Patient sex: M
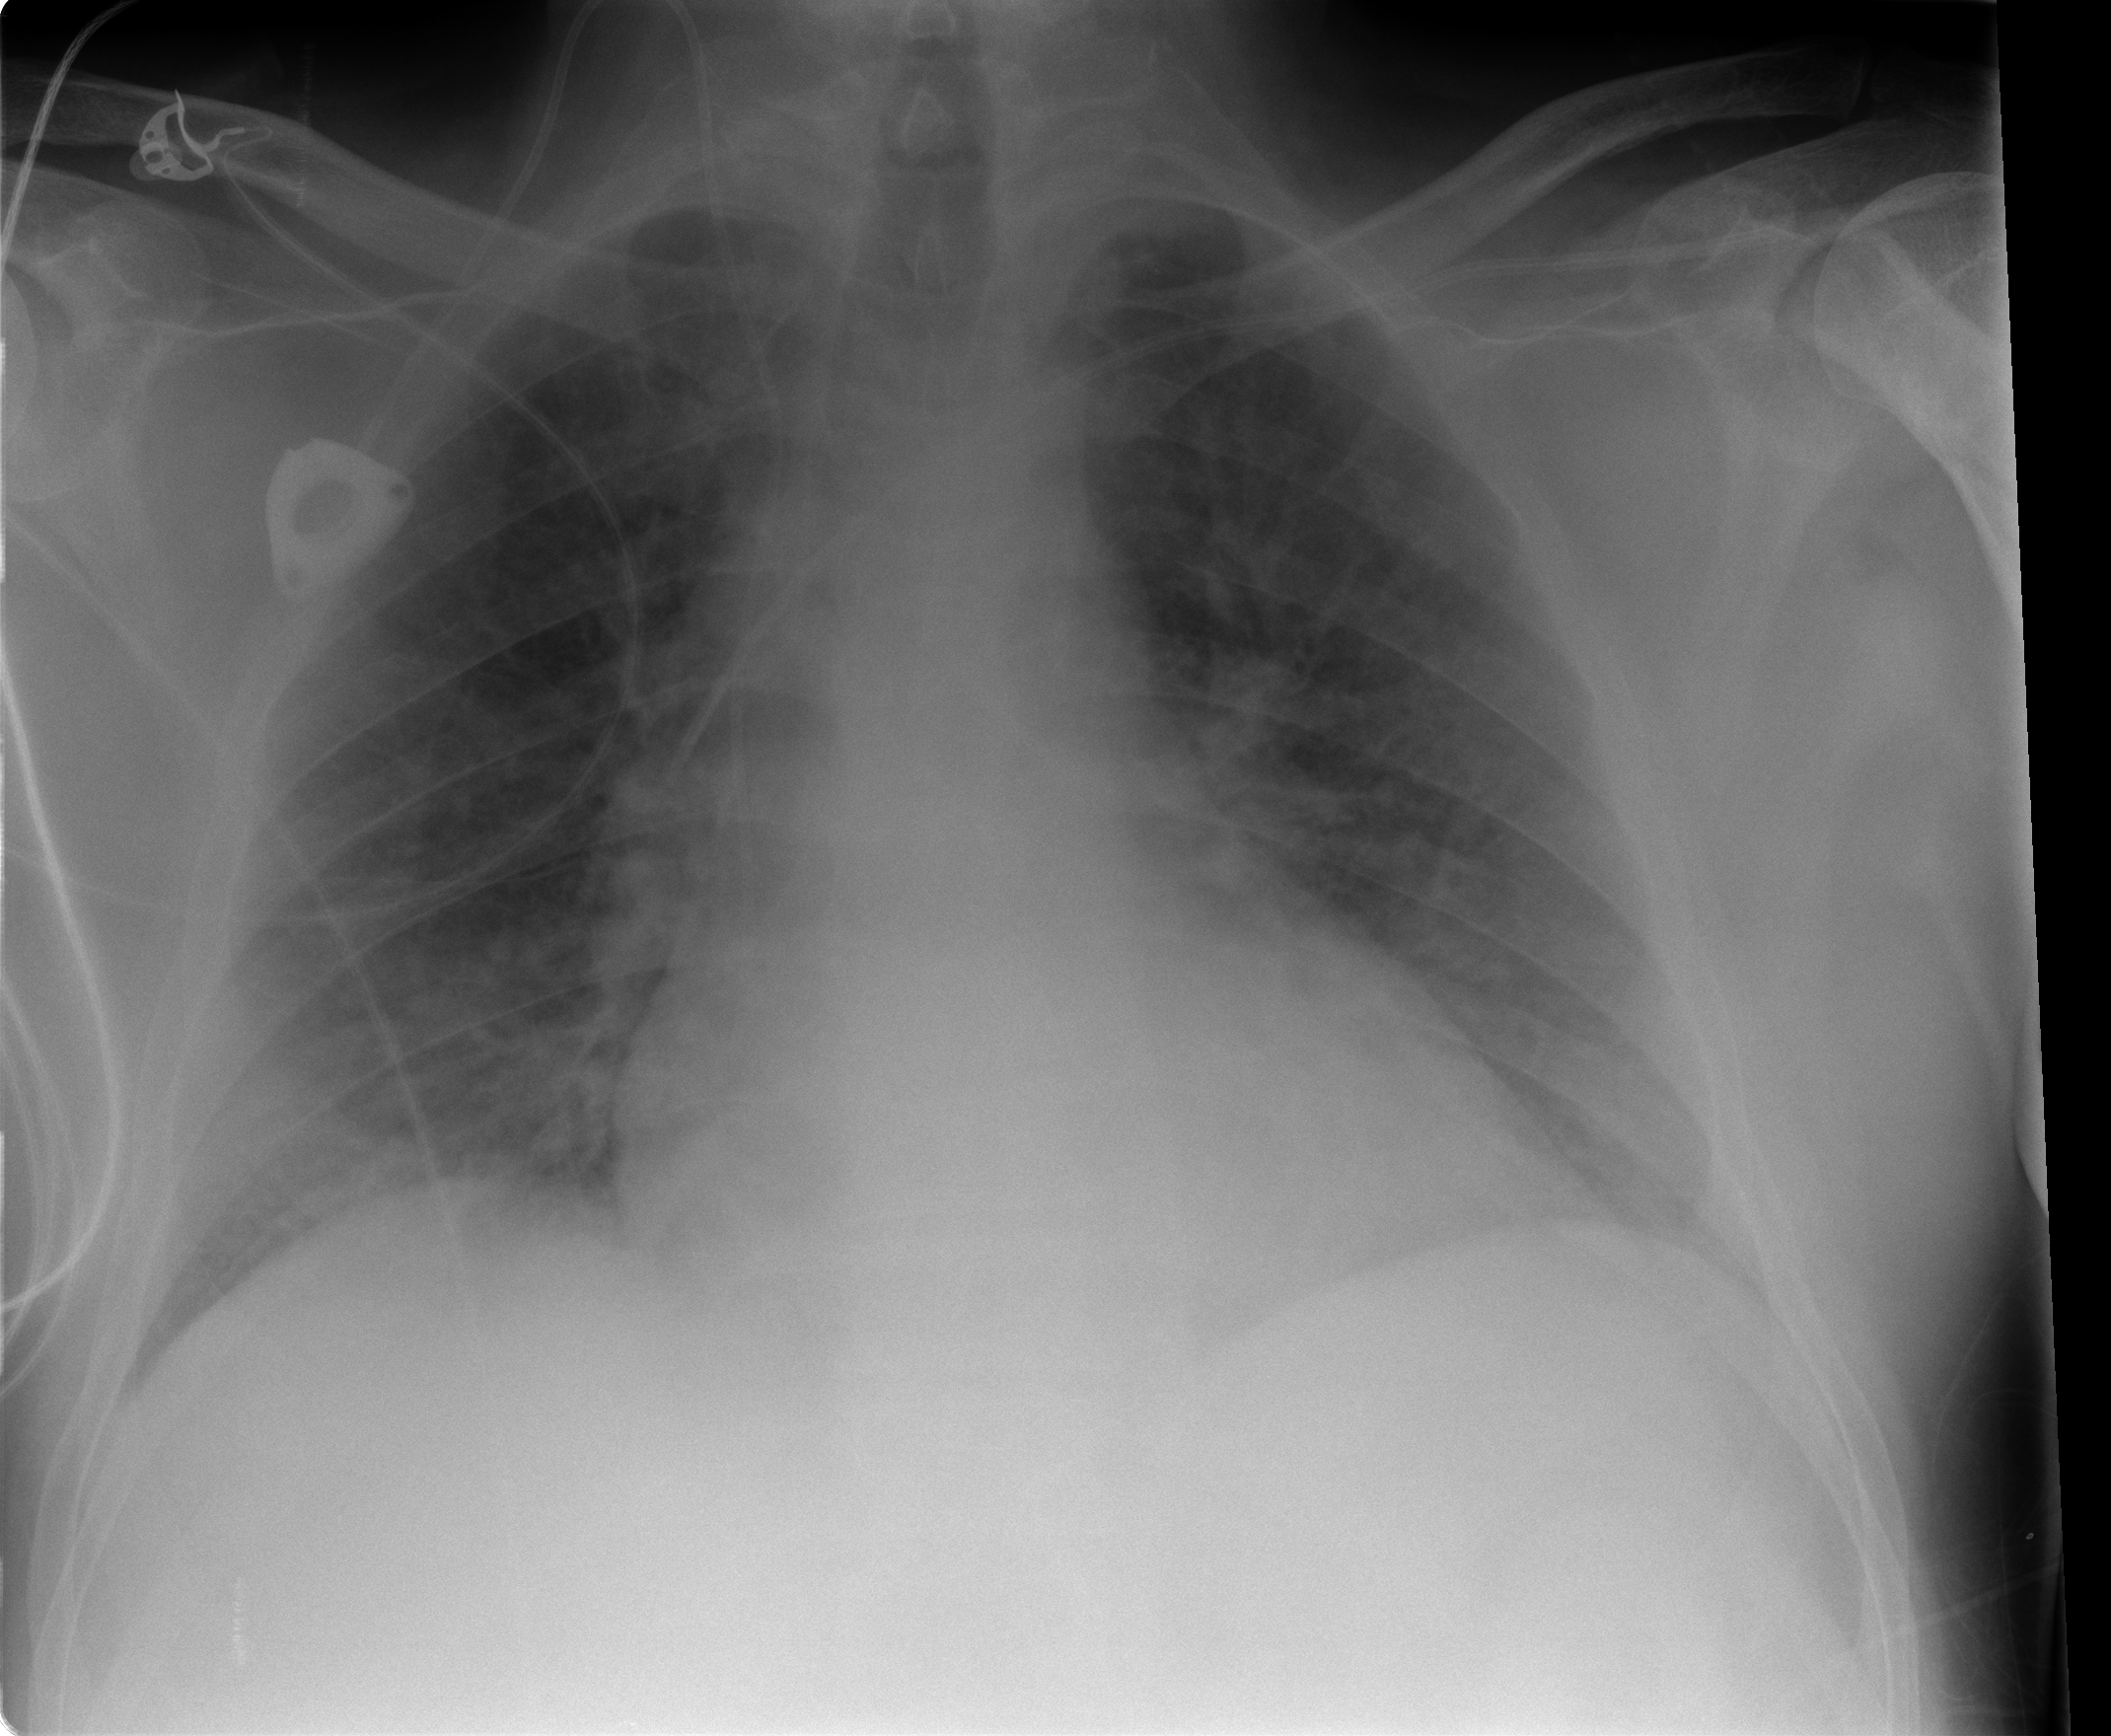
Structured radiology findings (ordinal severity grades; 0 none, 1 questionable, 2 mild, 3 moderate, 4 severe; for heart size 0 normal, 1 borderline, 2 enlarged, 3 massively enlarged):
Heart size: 1
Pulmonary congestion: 2
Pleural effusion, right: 0
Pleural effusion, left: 0
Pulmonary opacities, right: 0
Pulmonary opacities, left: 0
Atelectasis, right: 0
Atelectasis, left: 0